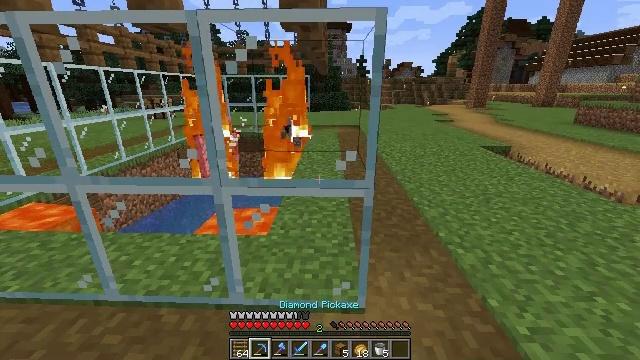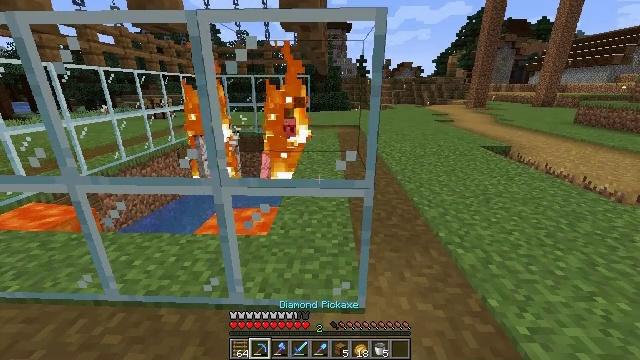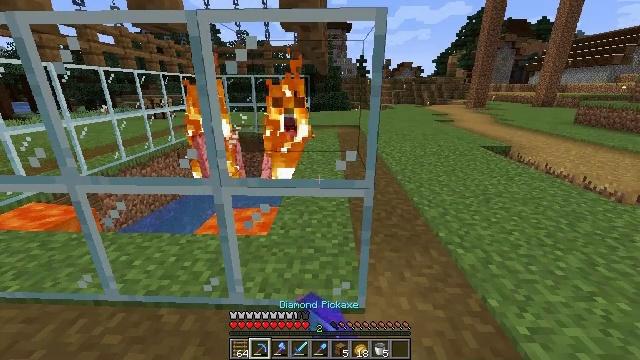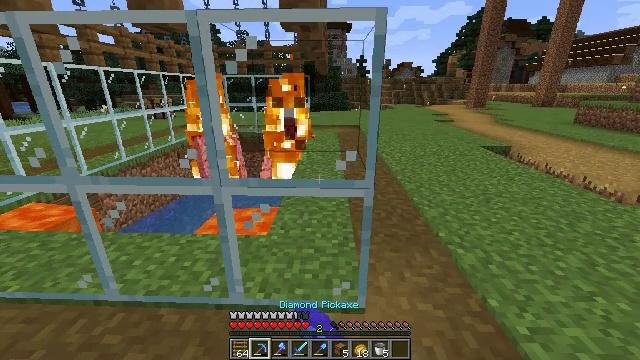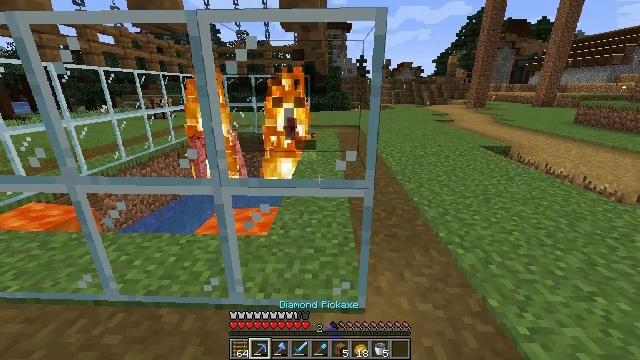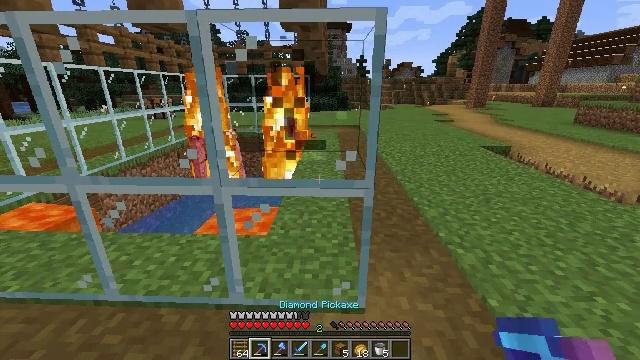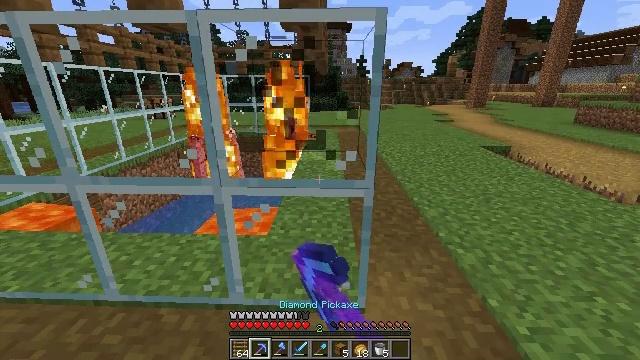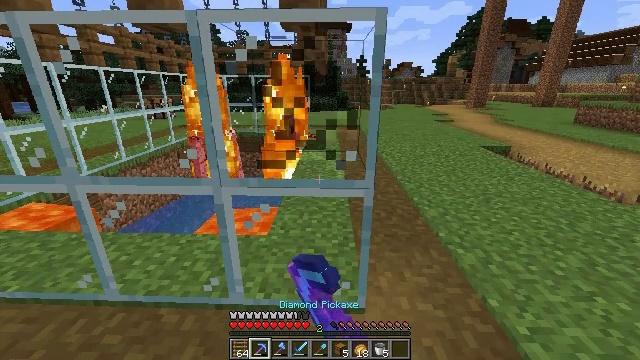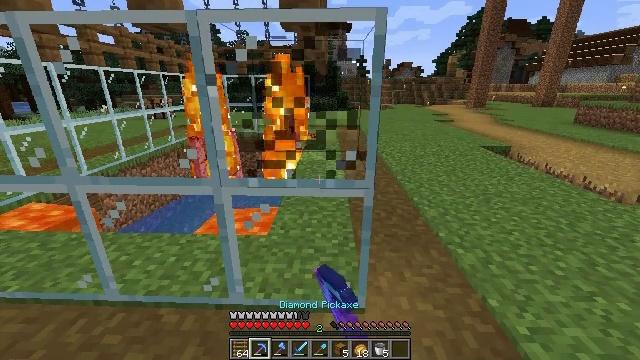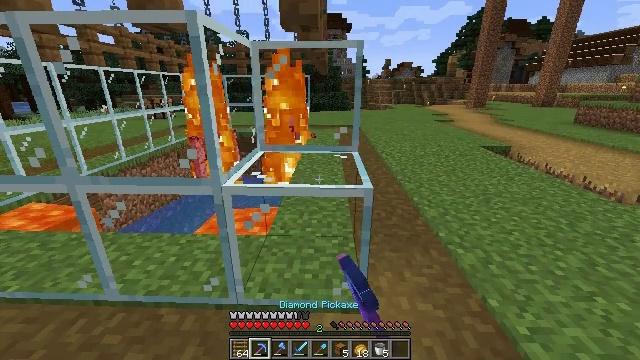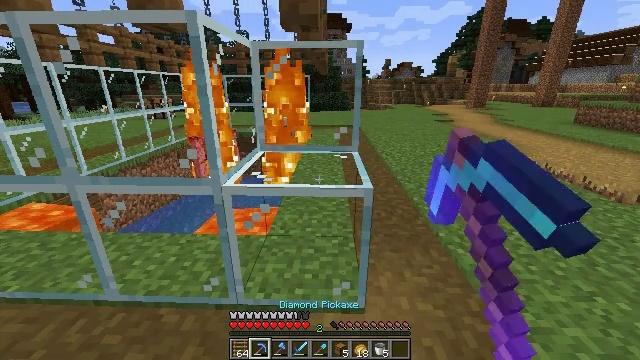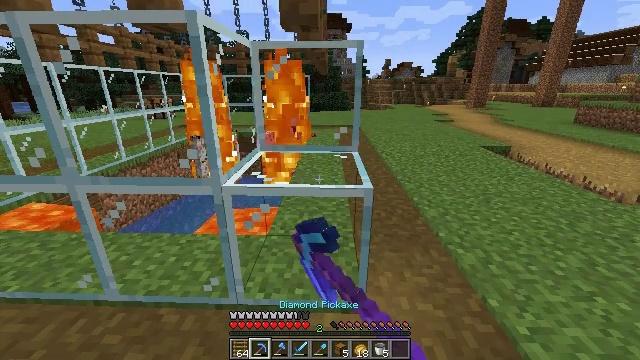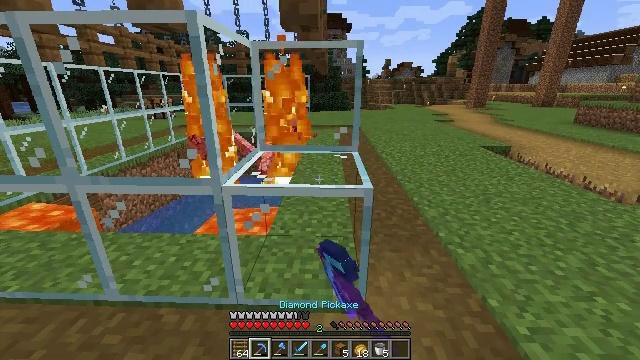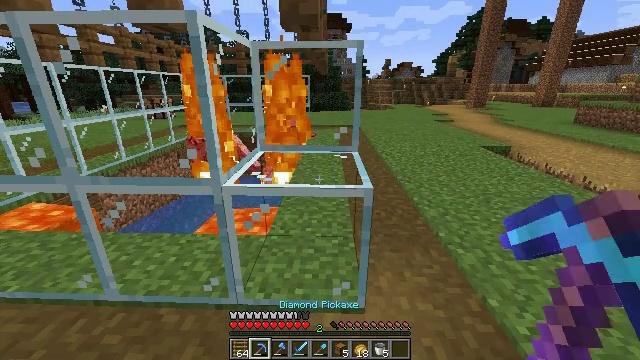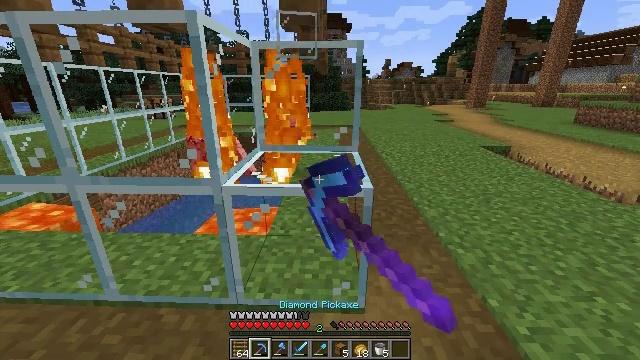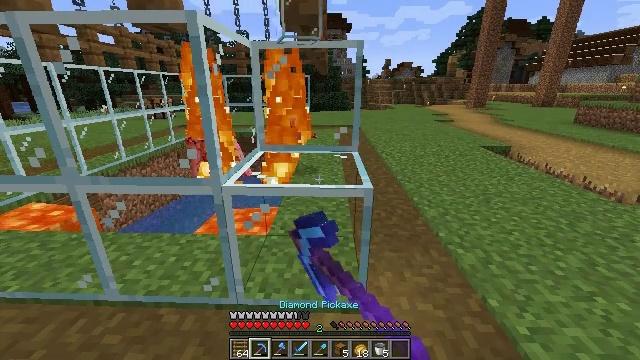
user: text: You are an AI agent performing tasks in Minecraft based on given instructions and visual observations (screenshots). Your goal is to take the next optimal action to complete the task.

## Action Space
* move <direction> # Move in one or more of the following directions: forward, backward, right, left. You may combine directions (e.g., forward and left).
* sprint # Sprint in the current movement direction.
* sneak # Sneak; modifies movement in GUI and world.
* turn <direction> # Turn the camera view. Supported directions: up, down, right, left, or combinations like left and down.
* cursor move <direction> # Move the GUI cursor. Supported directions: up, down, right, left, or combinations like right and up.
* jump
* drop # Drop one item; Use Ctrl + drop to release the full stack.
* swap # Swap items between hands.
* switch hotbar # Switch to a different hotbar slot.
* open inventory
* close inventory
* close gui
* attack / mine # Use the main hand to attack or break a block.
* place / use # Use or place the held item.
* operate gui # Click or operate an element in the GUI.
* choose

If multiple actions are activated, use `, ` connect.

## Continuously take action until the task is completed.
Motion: motion action
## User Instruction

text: Destroy the glass.
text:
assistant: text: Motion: attack / mine
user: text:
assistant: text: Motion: attack / mine
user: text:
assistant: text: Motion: attack / mine
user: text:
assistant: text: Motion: attack / mine
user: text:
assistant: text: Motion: attack / mine
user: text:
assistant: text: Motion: attack / mine
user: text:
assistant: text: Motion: attack / mine
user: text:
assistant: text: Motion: attack / mine
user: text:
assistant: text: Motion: attack / mine
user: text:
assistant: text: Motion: attack / mine
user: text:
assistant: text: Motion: attack / mine
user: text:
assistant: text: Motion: attack / mine
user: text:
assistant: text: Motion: attack / mine
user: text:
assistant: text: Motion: attack / mine
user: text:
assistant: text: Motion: attack / mine
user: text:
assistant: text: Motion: turn down, attack / mine
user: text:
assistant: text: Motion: turn down, attack / mine
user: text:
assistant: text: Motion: turn down, attack / mine
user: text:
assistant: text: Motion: attack / mine
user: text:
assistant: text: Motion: attack / mine
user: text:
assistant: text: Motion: attack / mine
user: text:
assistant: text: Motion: attack / mine
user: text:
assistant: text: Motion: attack / mine
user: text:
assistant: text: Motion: attack / mine
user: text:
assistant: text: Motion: attack / mine
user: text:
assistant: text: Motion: attack / mine
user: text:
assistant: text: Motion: attack / mine
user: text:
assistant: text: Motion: attack / mine
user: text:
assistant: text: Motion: move forward, attack / mine
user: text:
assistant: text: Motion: move forward, turn up, attack / mine